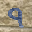
Label: 9